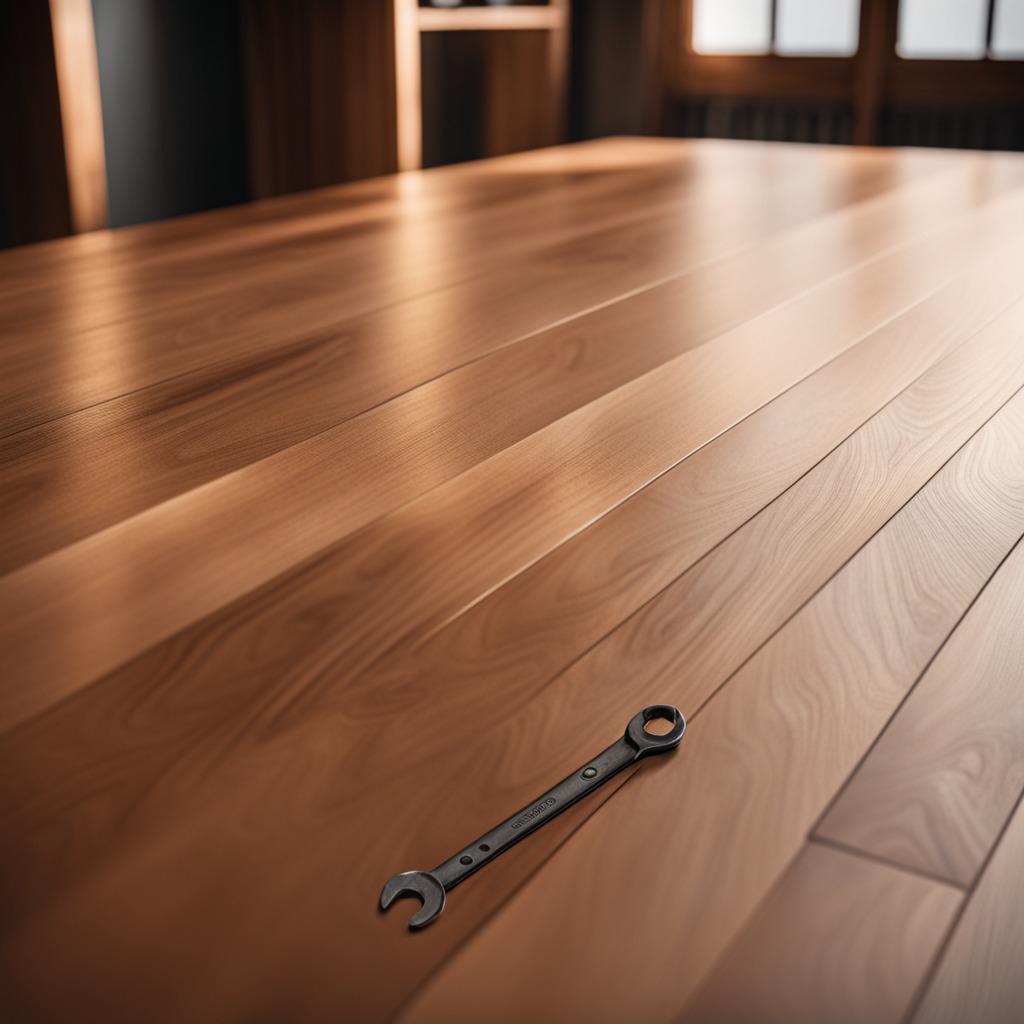
An wrench is lying on the wooden table.